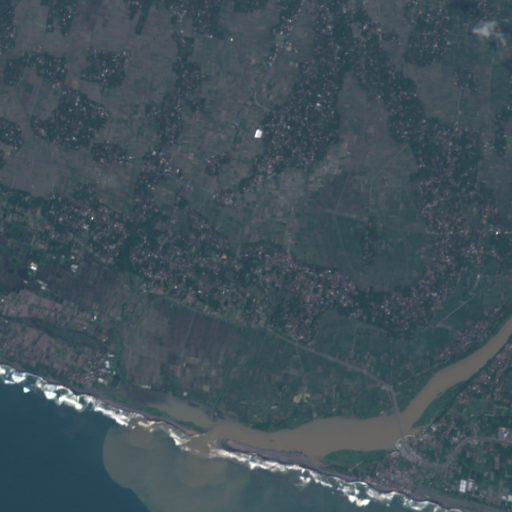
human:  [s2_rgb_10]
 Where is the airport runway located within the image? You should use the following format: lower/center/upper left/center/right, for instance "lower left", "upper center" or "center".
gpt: The airport runway is located in the lower right of the image.
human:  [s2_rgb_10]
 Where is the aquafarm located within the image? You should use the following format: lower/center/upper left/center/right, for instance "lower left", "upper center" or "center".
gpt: The aquafarm is located in the lower right of the image.
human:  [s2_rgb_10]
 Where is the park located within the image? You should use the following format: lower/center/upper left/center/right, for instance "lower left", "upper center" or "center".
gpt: The park is located in the upper center of the image.
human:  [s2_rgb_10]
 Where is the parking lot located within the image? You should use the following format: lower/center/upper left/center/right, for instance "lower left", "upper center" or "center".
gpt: The parking lot is located in the lower right of the image.
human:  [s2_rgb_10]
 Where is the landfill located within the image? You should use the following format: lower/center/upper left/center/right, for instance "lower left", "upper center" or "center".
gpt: There is no landfill in the image.